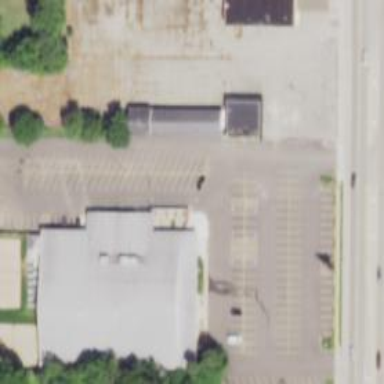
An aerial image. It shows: Building that houses bowling alley.